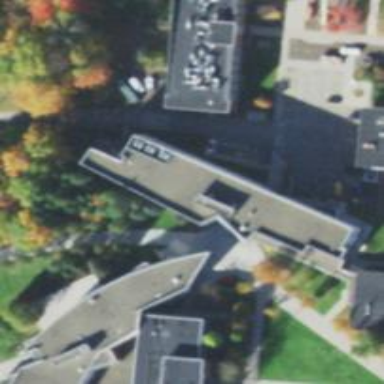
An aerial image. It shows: View of university building.